Field crop: maize
Growth stage: 2
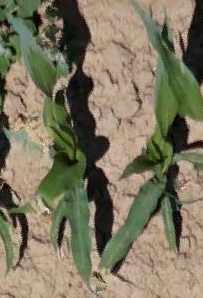
Species: maize